Field crop: maize
Growth stage: 2
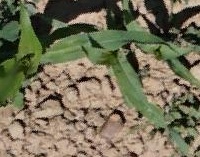
Species: maize